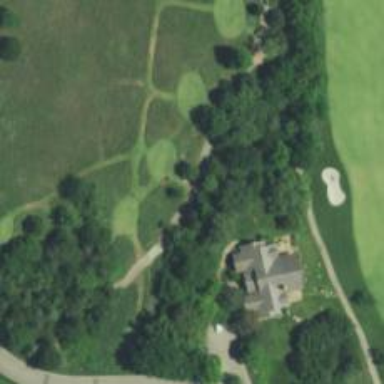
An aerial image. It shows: Path used for both walking and golf.